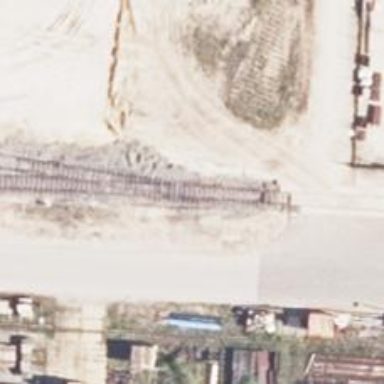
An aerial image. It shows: Railway switch.